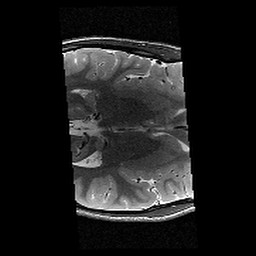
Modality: T2w
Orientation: axial
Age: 11
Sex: male
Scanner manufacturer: siemens
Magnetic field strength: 3 T
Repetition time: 9.23 s
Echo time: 0.067 s